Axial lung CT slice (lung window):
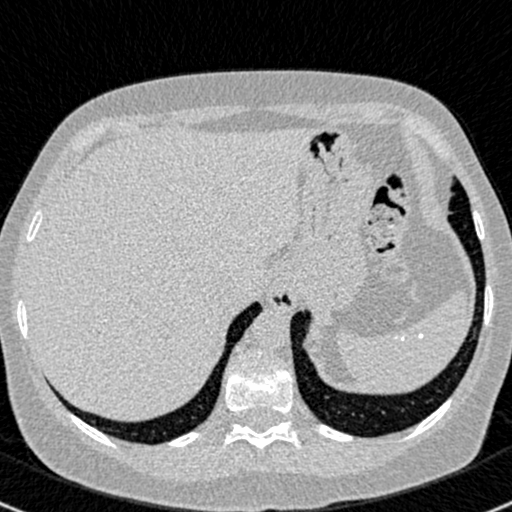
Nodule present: no